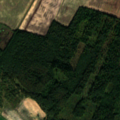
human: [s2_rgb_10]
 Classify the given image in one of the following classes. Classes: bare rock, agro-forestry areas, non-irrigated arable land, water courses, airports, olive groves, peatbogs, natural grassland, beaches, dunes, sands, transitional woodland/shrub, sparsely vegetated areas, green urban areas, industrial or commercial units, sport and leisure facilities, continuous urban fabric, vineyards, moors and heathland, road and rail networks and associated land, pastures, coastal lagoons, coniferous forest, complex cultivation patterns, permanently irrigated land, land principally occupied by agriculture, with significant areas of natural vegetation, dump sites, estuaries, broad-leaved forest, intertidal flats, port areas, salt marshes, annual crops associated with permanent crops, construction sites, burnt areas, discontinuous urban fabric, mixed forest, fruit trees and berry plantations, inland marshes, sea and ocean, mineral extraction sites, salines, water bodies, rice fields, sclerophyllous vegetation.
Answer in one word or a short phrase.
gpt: non-irrigated arable land, broad-leaved forest, transitional woodland/shrub